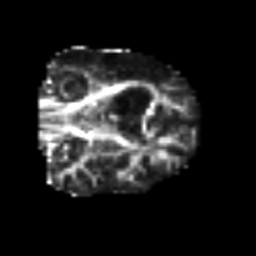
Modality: FA
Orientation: coronal
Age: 50
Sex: male
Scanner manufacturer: siemens
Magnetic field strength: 3 T
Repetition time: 6.1 s
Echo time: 0.101 s